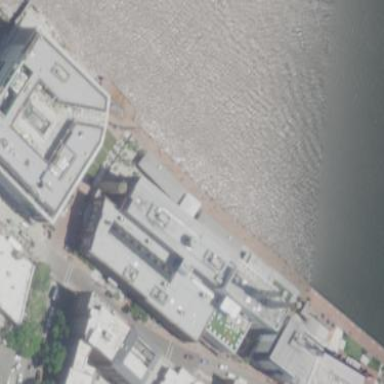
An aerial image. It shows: Hotel building.